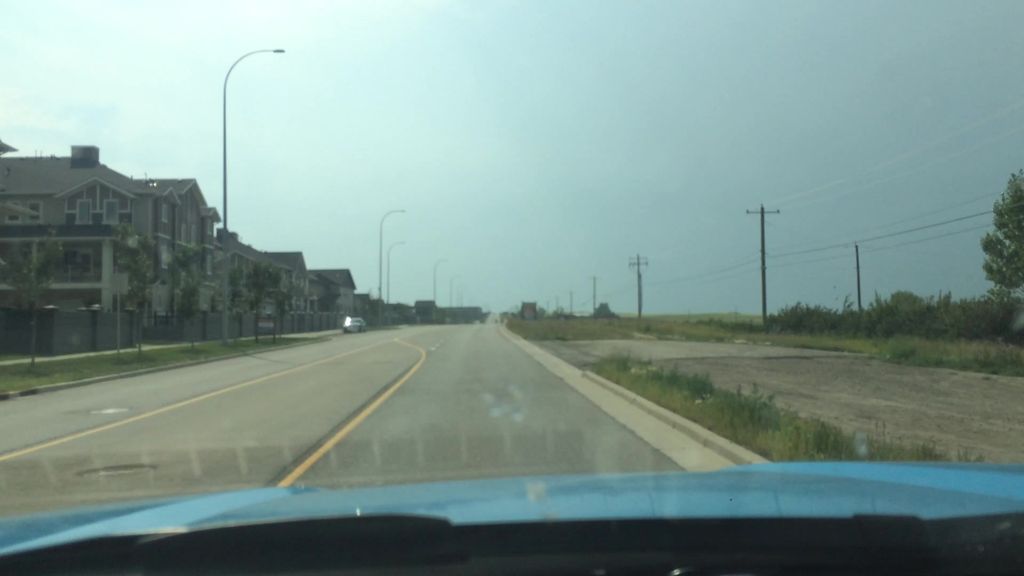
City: calgary